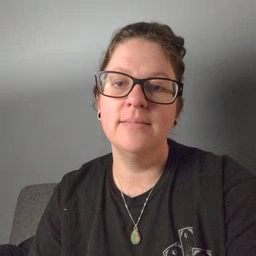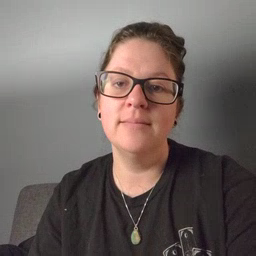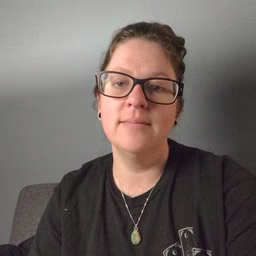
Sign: outside